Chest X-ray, PA view. Patient: 60 years old, sex M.
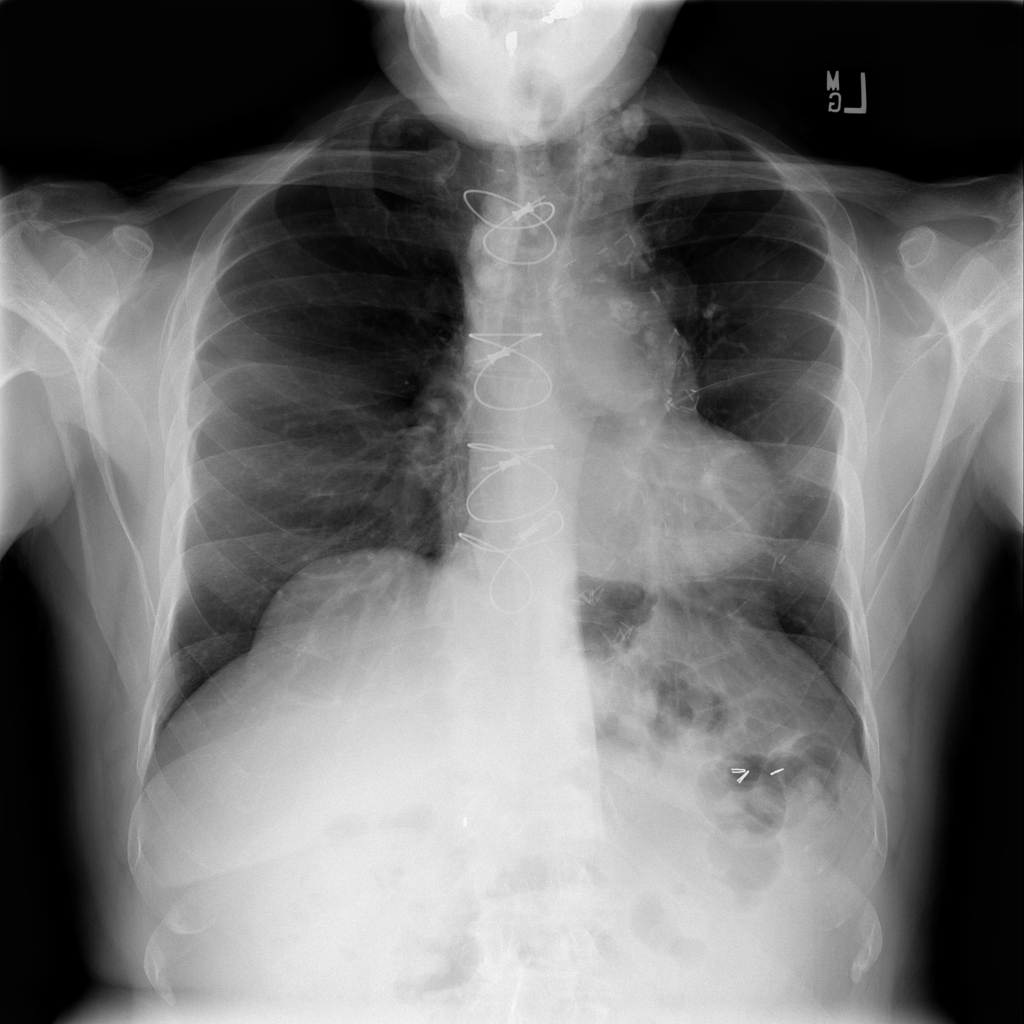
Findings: No Finding